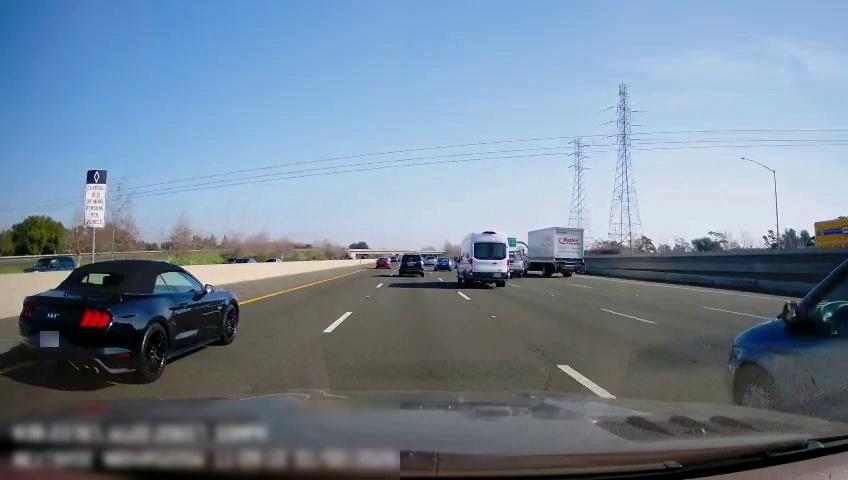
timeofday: Day
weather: Sunny
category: Drivable Space
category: Vehicles | Truck
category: Vehicles | Truck
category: Vehicles | Truck
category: Vehicles | SUV
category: Vehicles | Car
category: Vehicles | Van
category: Vehicles | SUV
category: Vehicles | Van
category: Vehicles | Car
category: Vehicles | Car
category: Vehicles | SUV
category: Vehicles | Car
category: Vehicles | Car
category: Vehicles | Car
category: Vehicles | Truck
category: Lanes | Alternate Lane
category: Lanes | Current Lane
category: Lanes | Current Lane
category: Lanes | Alternate Lane
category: Lanes | Alternate Lane
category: Lanes | Alternate Lane
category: Traffic | Signs
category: Traffic | Signs